Question: '''
public class KV<K, V> {
public K key;
public V value;
public KV(K key, V value) {
this.key = key;
this.value = value;
}
}
'''
I am trying to refactor the class variable 'value', which happens in place. That means no dialog pops up; I press enter and it tries to refactor across the entire project, including comments and what not, including:
'''
<%--<link href="<c:url value="../core/core.css" />" />--%>
'''
in a .jsp file. That is way too "clever" to try to refactor that match across the entire project. This often causes lots of bug risk, and refactoring in a Java environment is no longer safe.
The same thing was occurring in Intellij 12. Seriously, I don't need Intellij to recommend anything that is considered unsafe, or when it is not sure it is the same thing!
I can exclude the refactorings but I don't have time to evaluate five "suggestions" every time. It just raises the chance of human error: most of the time I just press enter, and woops things are refactored.
Refactoring is also a major issue in a Java environment when it sometimes tries to replace things in .js files. Seriously, this has to stop.
Without the popup dialog, I can't untick "search strings". Even if that was ticked, Intellij should include the suggestions by default, especially when it is outside the current file. It can recommend to refactor them as well, but they should be excluded by default. That is, it should be an opt-in feature, rather than by default destroying everything.
This is a serious user experience problem with more recent so called "smart" Intellij refactoring. When refactoring JS files, I don't want to search Java files for comments or strings! Period! And vice versa!
Safety comes first! Developers that know what they are doing will search for strings themselves if needed. In a dynamic language environment it makes Intellij impossible to use, because frequently, and without any clear pattern, sometimes refactorings go through, sometimes it changes things across the project and what not.
There should be an option that says, "refactor only relative to this file or when 100% inferred!", especially for dynamic languages! For static languages it shouldn't even attempt to look for comments and strings outside the file.
I didn't mean to put it out in public, but I have raised this issue over 2 years ago in the bugtracker, but nobody paid any attention.
For those of you that think that I might be going to far, I just tried this out:
With this class:
'''
public class KV<K, V> {
public K key;
public V val;
public KV(K key, V val) {
this.key = key;
this.val = val;
}
}
'''
And adding this to Java class, for instance:
'''
public class CoreConfig {
String abc = "kv.val";
String def = "somethingElse.val";
}
'''
When refactoring 'KV.val' as before, I get the following recommendations, an ENTER from disaster and something I have to evaluate and exclude one at a time. It takes effort and is just annoying and risky. It's like someone yelling out, STOP! And then ooh, nothing after a minute, frustration and a 1000 long word essay ( this ).

Seriously, is there a way to disable this kind of risky behaviour!? And is there any reason why this is on by default??
Shit continues in 2020:
<URL>
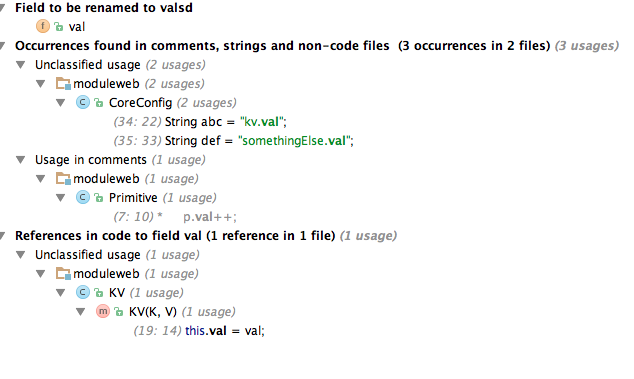
Answer: When you press 'Shift + F6 (Refactor Rename)' twice, it opens the dialog and you can disable "Search in comments and strings"